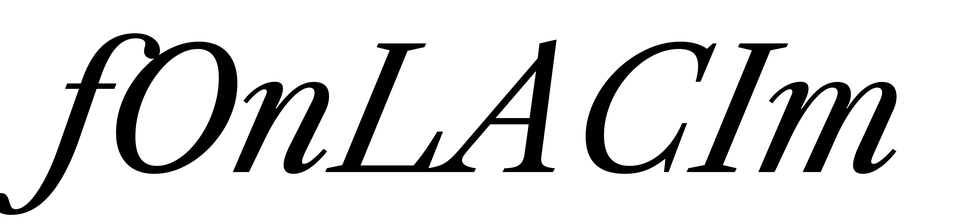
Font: LibreCaslonText-Italic_Italic